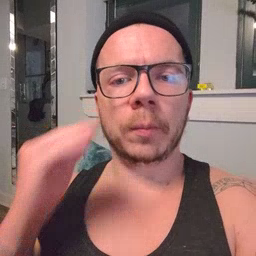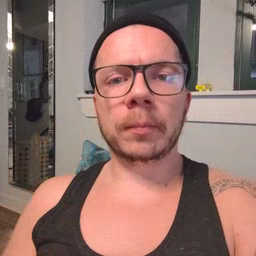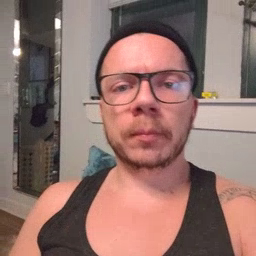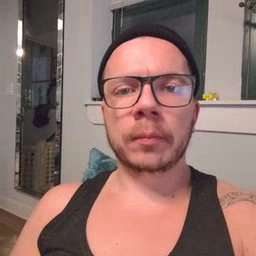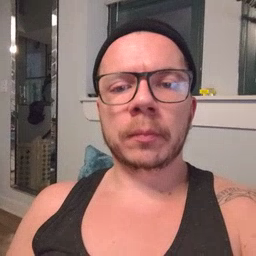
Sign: home